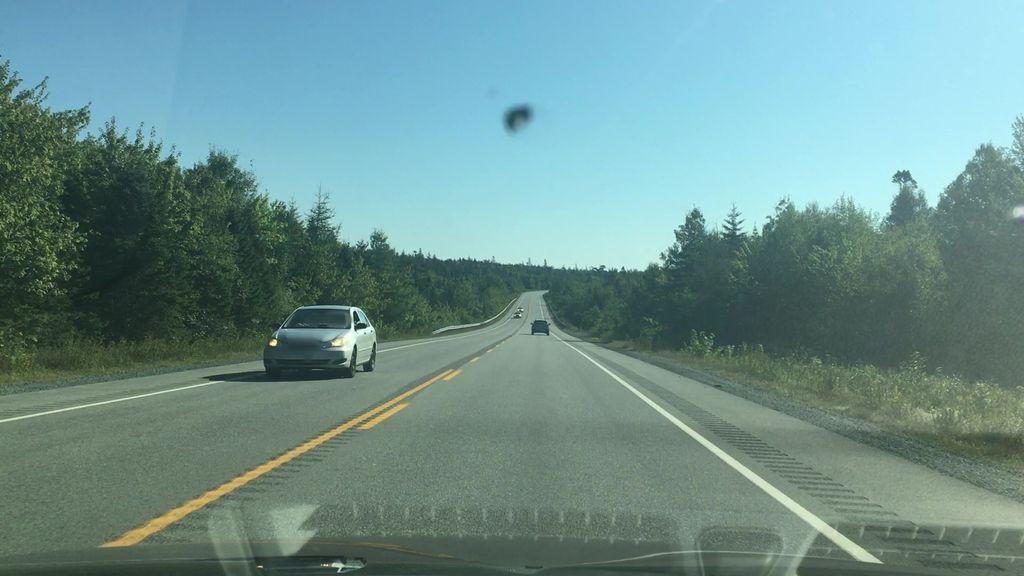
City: halifax